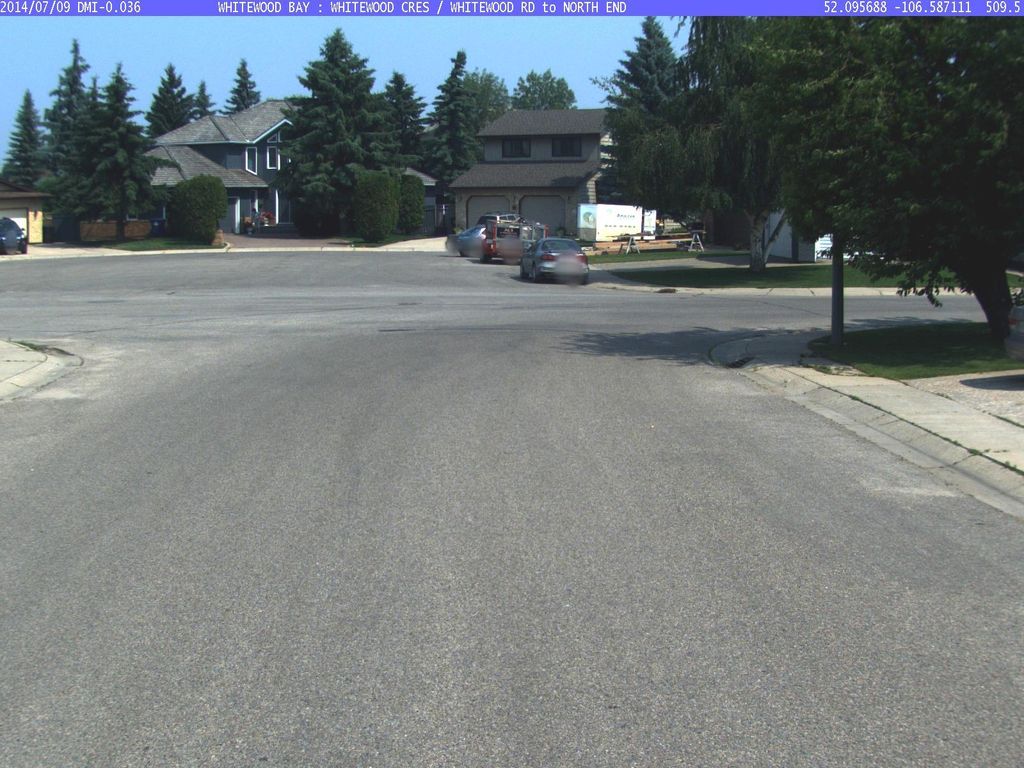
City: saskatoon